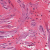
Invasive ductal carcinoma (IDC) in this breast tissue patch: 0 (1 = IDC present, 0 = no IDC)